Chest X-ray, AP view. Patient: 25 years old, sex M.
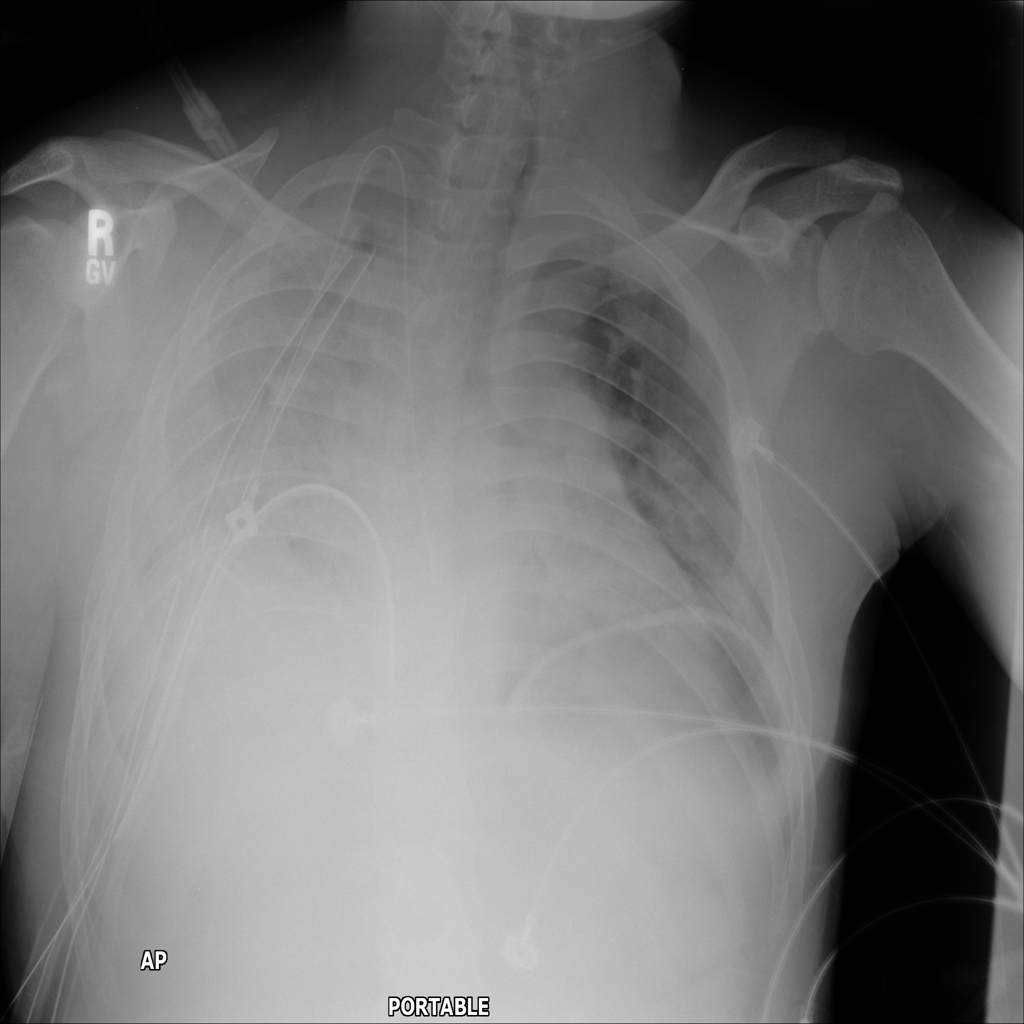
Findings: No Finding